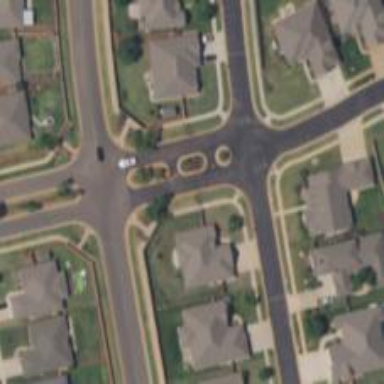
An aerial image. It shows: Residential road.